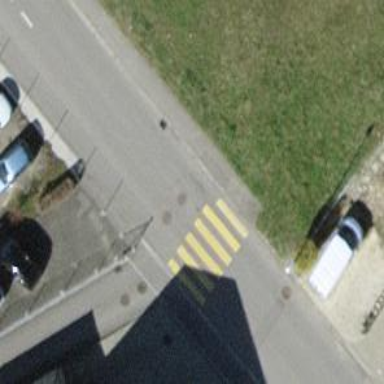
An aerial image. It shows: Uncontrolled zebra crossing on the road.